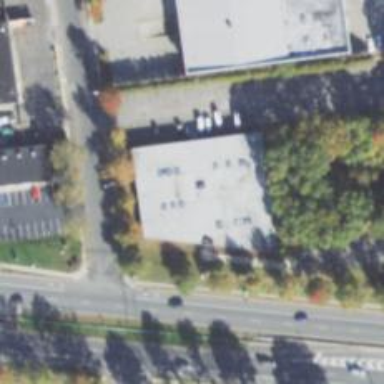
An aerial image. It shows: Commercial building.